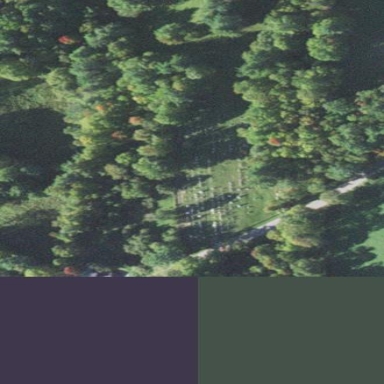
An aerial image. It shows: Cemetery.